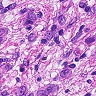
Metastatic tissue present: yes